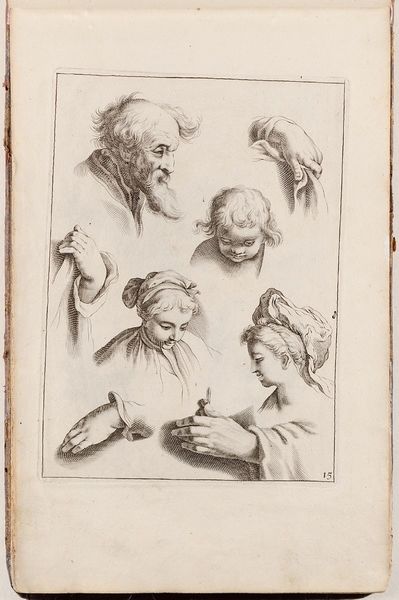
Titel: Kopf- und Handstudien, Blatt 15 aus der Folge 'Fondamenten der Teecken-Konst aerdigh geinverteert door Abraham Bloemaert'
Künstler: Abraham Bloemaert
Standort: Hamburg
Institution: Museum für Kunst und Gewerbe Hamburg
Schlagwörter: akt, hand, kopf, mann, menschen, mädchen, finger, frau, köpfe, schwarz, tuch, alt, bart, gesichter, kappe, arm, falten, gesicht, hände, figur, kind, papier, grafik, graphik, baby, tafel, fotografie, photographie, alter, buch, druckgraphik, druckgrafik, stich, bleistift, studien, kopfstudie, skizzen, kupferstich, teile, anatomiestudie, handstudie, gerippt, figurenstudie, zeichenkunst, reproduktionen, 15, druckerzeugnisse, körper, körperteile, körpers, ornamentstich, vorlageblätter